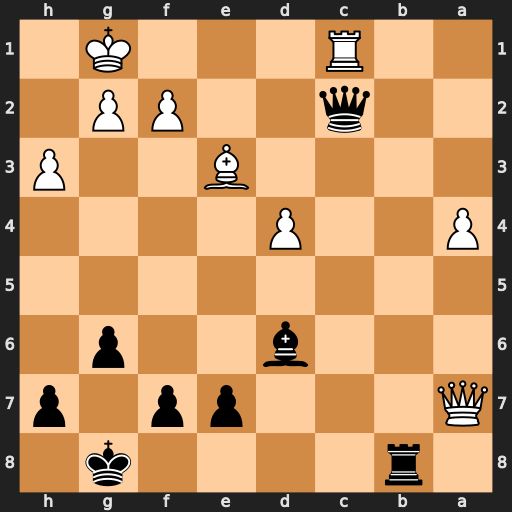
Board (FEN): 1r4k1/Q3pp1p/3b2p1/8/P2P4/4B2P/2q2PP1/2R3K1
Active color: b
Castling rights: -
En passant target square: -
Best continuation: Rb1 g3 Rxc1+